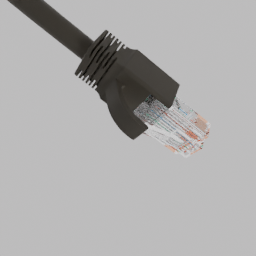
Label: electronics